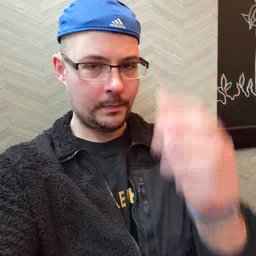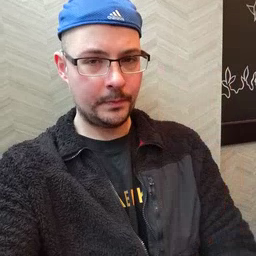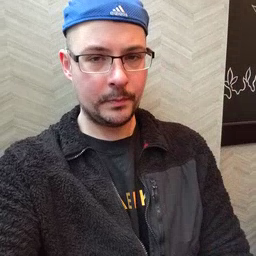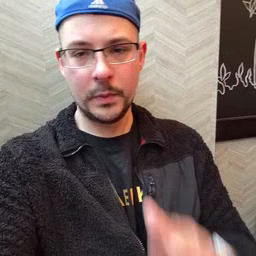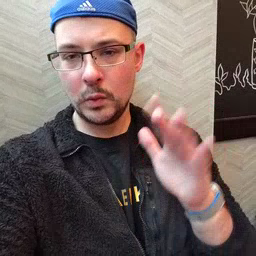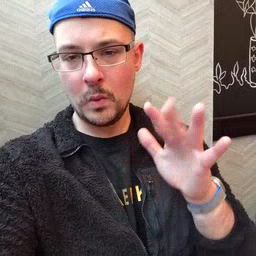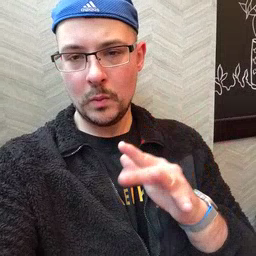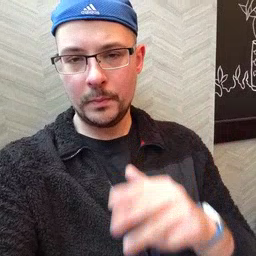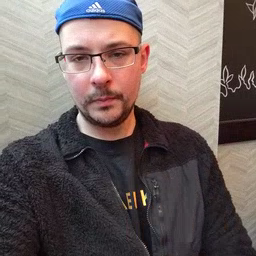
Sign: snow